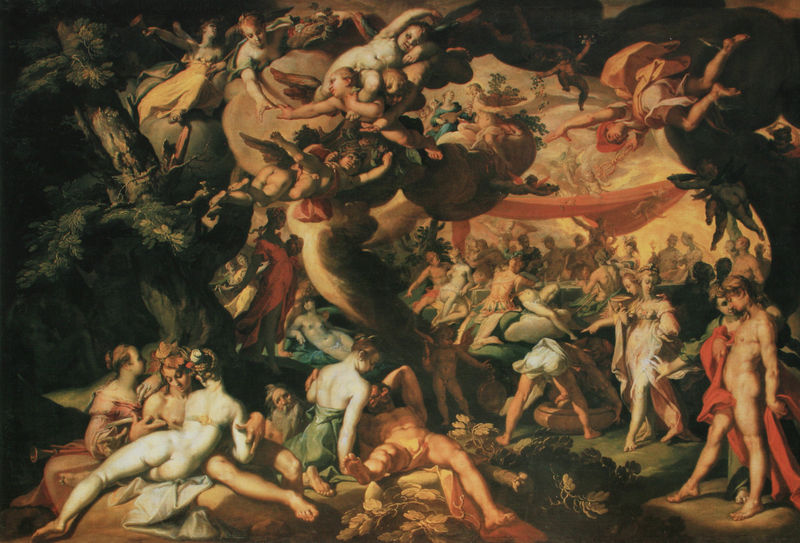
Titel: Hochzeit von Peleus und Thetis
Künstler: Abraham Bloemaert
Standort: München
Institution: Alte Pinakothek
Schlagwörter: blue, crowd, embrace, men, people, red, women, arm, face, gold, green, nose, painting, woman, yellow, hand, angel, angels, greek, heaven, man, mythology, naked, nude, nudes, nudity, rubens, tree, trees, child, eyes, feet, fly, romantic, story, wings, children, scene, cherub, cherubs, cupid, cupids, drapery, love, putti, crowded, festival, parade, leaves, mythological, renaissance, butt, angles, cloth, baby, paint, eros, wing, lay, action, hope, bodies, mural, penis, canopy, babies, time, ass, reach, busy, peoples, freen, bacchanal, greed, orgy, portrit, portrate, piece, cistene chapel, boies, 1590, 1573, handheld, peolpes, rts, baccuhs, man ,women and babies, relationship of man and women gives babies, angel womens and babies with man